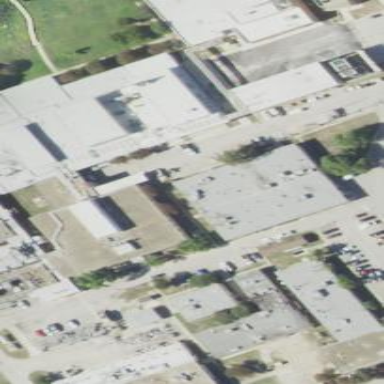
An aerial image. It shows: Building.